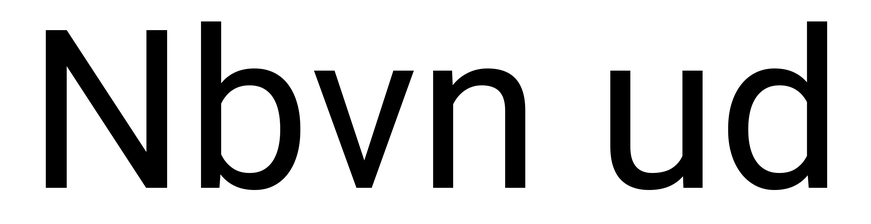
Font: Roboto_Regular